Aerial crown-view tile of a tropical tree (Barro Colorado Island, Panama), acquired 20241112:
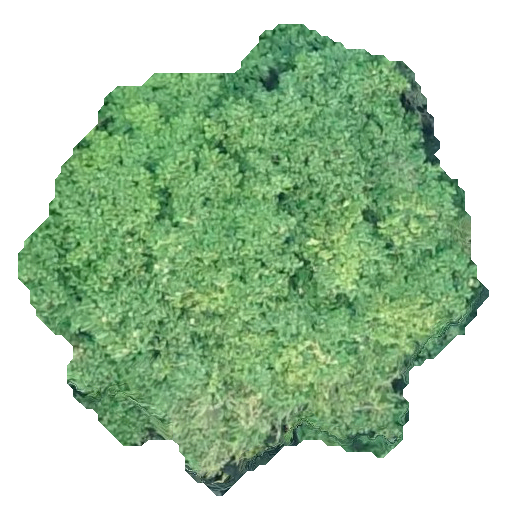
Species: Tachigali panamensis
GBIF accepted scientific name: Tachigali panamensis
Crown area: 228.277 m²